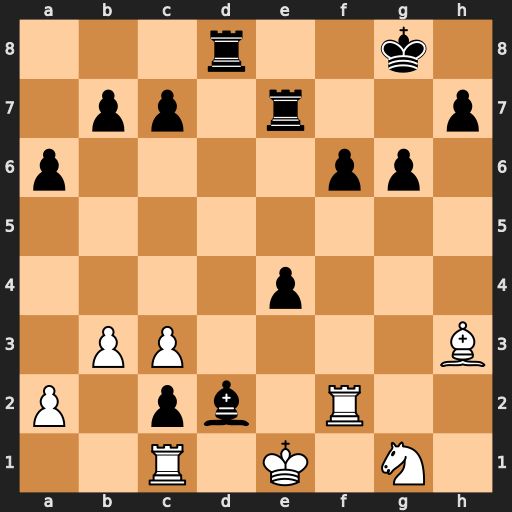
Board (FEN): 3r2k1/1pp1r2p/p4pp1/8/4p3/1PP4B/P1pb1R2/2R1K1N1
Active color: w
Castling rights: -
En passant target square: -
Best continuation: Rxd2 Rxd2 Kxd2